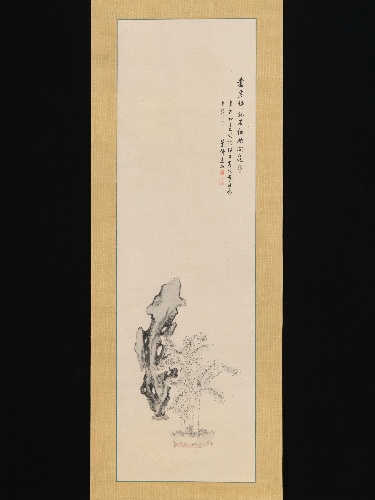
Title: 高橋草坪筆　芭蕉太湖石図|Taihu Rock and Banana Plant
Artist: Takahashi Sōhei
Artist bio: Japanese, ca 1804.– ca. 1835
Date: 1831
Object type: Hanging scroll
Classification: Paintings
Medium: Hanging scroll; ink and color on paper
Culture: Japan
Period: Edo period (1615–1868)
Dimensions: Image: 39 1/2 × 11 13/16 in. (100.3 × 30 cm)
Overall with mounting: 63 3/4 × 16 7/16 in. (162 × 41.7 cm)
Overall with knobs: 63 3/4 × 18 11/16 in. (162 × 47.5 cm)
Department: Asian Art
Credit line: Mary Griggs Burke Collection, Gift of the Mary and Jackson Burke Foundation, 2015
Accession year: 2015
Repository: Metropolitan Museum of Art, New York, NY
Tags: Plants